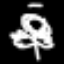
Label: angel